Question: I am currently trying to use the ,
using Android 4.1 together with Cordova 2.0.0 and Sketcha (UI Library).
1. Added }) to the end of localnotification.js (syntax error).
2. changed cordova.define("cordova/plugin/LocalNotification", function(require, exports, module) to: cordova.define("cordova/plugin/LocalNotification", function(require, exports, module), so the modules name will match for this function (before the module wasn't found): window.plugins.LocalNotification = cordova.require("cordova/plugin/LocalNotification");
3. change from this: if (!window.plugins) { window.plugins = {}; } else if (!window.plugins.LocalNotification) { window.plugins.LocalNotification = cordova.require("cordova/plugin/LocalNotification"); }
to this:
'''
if (!window.plugins) {
window.plugins = {};
}
if (!window.plugins.LocalNotification) {
window.plugins.LocalNotification = cordova.require("cordova/plugin/LocalNotification");
}
'''
before this change, if window.plugins is not found, it will be created but the window.plugins.LocalNotification wouldn't.
After all these fixes I am getting this error:
> '''
> 09-20 01:22:27.355: D/CordovaLog(8297):
> file:///android_asset/www/index.html: Line 21 : PAPA AMERICANO ready
> 09-20 01:22:27.360: I/Web Console(8297): PAPA AMERICANO ready at
> file:///android_asset/www/index.html:21 09-20 01:22:27.370:
> D/CordovaLog(8297): Uncaught TypeError: Cannot call method 'add' of
> undefined 09-20 01:22:27.375: D/CordovaLog(8297):
> file:///android_asset/www/index.html: Line 35 : Uncaught TypeError:
> Cannot call method 'add' of undefined 09-20 01:22:27.375: E/Web
> Console(8297): Uncaught TypeError: Cannot call method 'add' of
> undefined at file:///android_asset/www/index.html:35 09-20
> 01:22:29.185: D/DroidGap(8297): onMessage(spinner,stop) 09-20
> 01:22:30.255: E/SKIA(8297): FimgApiStretch:stretch failed 09-20
> 01:22:41.755: E/SKIA(8297): FimgApiStretch:stretch failed 09-20
> 01:22:52.565: D/CordovaWebView(8297): >>> loadUrlNow() 09-20
> 01:22:52.565: D/webkit(8297): Firewall not null 09-20 01:22:52.565:
> D/webkit(8297): euler: isUrlBlocked = false
'''
For some reason the 'cordova.require("cordova/plugin/LocalNotification")' dont set the 'window.plugins.LocalNotification' value and it keeps being undefined.
Here is my updated index.html (Update #2):
'''
<!DOCTYPE HTML>
<html manifest="" lang="en-US">
<head>
<meta charset="UTF-8">
<title>AndroidSencha</title>
<script id="microloader" type="text/javascript" src="cordova-2.0.0.js"></script>
<script id="microloader" type="text/javascript" src="LocalNotification.js"></script>
<script id="microloader" type="text/javascript">
function onDeviceReady() {
if (!window.plugins) {
window.plugins = {};
} else if (!window.plugins.LocalNotification) {
window.plugins.LocalNotification = cordova.require("cordova/plugin/LocalNotification");
}
}
window.document.addEventListener("deviceready", appReady, false);
function appReady() {
console.log("PAPA AMERICANO ready");
var d = new Date();
d = d.getTime() + 2 * 1000; //60 seconds from now
d = new Date(d);
if (!window.plugins) {
window.plugins = {};
}
if (!window.plugins.LocalNotification) {
window.plugins.LocalNotification = cordova.require("cordova/plugin/LocalNotification");
}
window.plugins.localNotification.add({
date: d,
message: 'This is an Android alarm using the statusbar',
id: 123
});
}
</script>
<style type="text/css">
/**
* Example of an initial loading indicator.
* It is recommended to keep this as minimal as possible to provide instant feedback
* while other resources are still being loaded for the first time
*/
html, body {
height: 100%;
background-color: #1985D0
}
</style>
<!-- The line below must be kept intact for Sencha Command to build your application -->
<script id="microloader" type="text/javascript" src="sdk/microloader/development.js"></script>
<style type="text/css">
.loadingText{
color: white;
font-family: "Avant Garde", Avantgarde, "Century Gothic", CenturyGothic, "AppleGothic", sans-serif;
text-align: center;
font-size: 20px;
padding-top: 10%;
}
</style>
</head>
<body>
<div id="appLoadingIndicator">
<div class="loadingText"><div style="margin-bottom: 10px;">Loading, Please wait..</div>
<div><img src="resources\images\smileloading.gif"></div></div>
</div>
</body>
</html>
'''
Here is my localnotificaiton.js after my fixes (Update #2):
'''
cordova.define("cordova/plugin/LocalNotification", function(require, exports, module) {
var exec = require("cordova/exec");
var LocalNotification = function () {};
LocalNotification.prototype.add = function(options) {
var defaults = {
date : new Date(),
message : '',
ticker : '',
repeatDaily : false,
id : ""
};
if (options.date) {
options.date = (options.date.getMonth()) + "/" + (options.date.getDate()) + "/"
+ (options.date.getFullYear()) + "/" + (options.date.getHours()) + "/"
+ (options.date.getMinutes());
}
for ( var key in defaults) {
if (typeof options[key] !== "undefined")
defaults[key] = options[key];
}
cordova.exec(null, null, "LocalNotification", "add", new Array(defaults));
};
LocalNotification.prototype.cancel = function(notificationId) {
cordova.exec(null, null, 'LocalNotification', 'cancel', new Array({
id : notificationId
}));
};
LocalNotification.prototype.cancelAll = function() {
cordova.exec(null, null, 'LocalNotification', 'cancelAll', new Array());
};
var LocalNotification = new LocalNotification();
module.exports = LocalNotification
});
'''
I've already added the plugin to the plugins.xml file:
'''
<plugins>
...
<plugin name="LocalNotification" value="com.phonegap.plugin.localnotification.LocalNotification"/>
...
</plugins>
'''
I've done the steps mentioned <URL>.
Unfortunately, when I run the application I get the following error (Both in emulator and device):
> 09-16 16:46:16.330: E/Web Console(27875): Uncaught ReferenceError:
plugins is not defined at file:///android_asset/www/index.html:74
<URL> but I've referenced the cordova javascript file in my index.html and its still not working.
This is how my package explorer looks like (You might find something missing):

Thanks in advance!
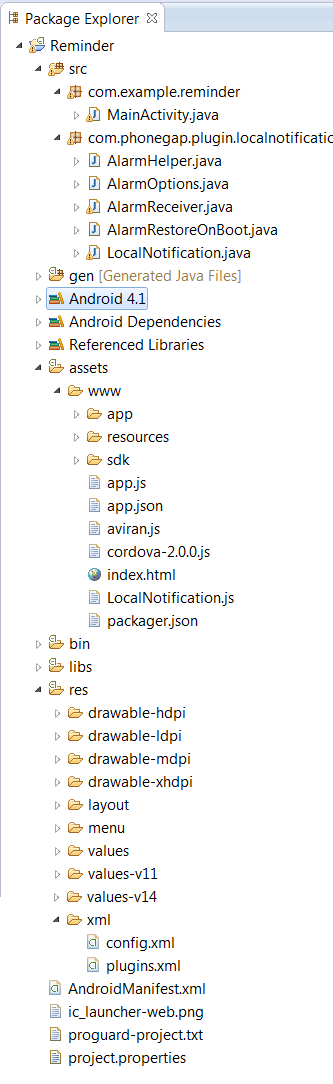
Answer: I changed LocalNotification.js so you can copy code. It works with cordova 2.0 (tested!)
'''
cordova.define("cordova/plugin/js/LocalNotification", function(require, exports, module) {
var exec = require("cordova/exec");
var LocalNotification = function () {};
LocalNotification.prototype.add = function(options) {
var defaults = {
date : new Date(),
message : '',
ticker : '',
repeatDaily : false,
id : ""
};
if (options.date) {
options.date = (options.date.getMonth()) + "/" + (options.date.getDate()) + "/"
+ (options.date.getFullYear()) + "/" + (options.date.getHours()) + "/"
+ (options.date.getMinutes());
}
for ( var key in defaults) {
if (typeof options[key] !== "undefined")
defaults[key] = options[key];
}
cordova.exec(null, null, "LocalNotification", "add", new Array(defaults));
};
LocalNotification.prototype.cancel = function(notificationId) {
cordova.exec(null, null, 'LocalNotification', 'cancel', new Array({
id : notificationId
}));
};
LocalNotification.prototype.cancelAll = function() {
cordova.exec(null, null, 'LocalNotification', 'cancelAll', new Array());
};
var LocalNotification = new LocalNotification();
module.exports = LocalNotification;
'''
});
'''
datum = '2012-09-20 15:51:00';
tt1 = datum.split(/[- :]/);
dd = new Date(tt1[0], tt1[1]-1, tt1[2], tt1[3], tt1[4], tt1[5]);
window.plugins.LocalNotification.add({ date: dd, message: "Some message", ticker : "Some ticker", repeatDaily : false, id: 1234 });
'''